Question: How to find sum of salary all of employees under each manager with out including manager salary in the sum?
Format of employees table:

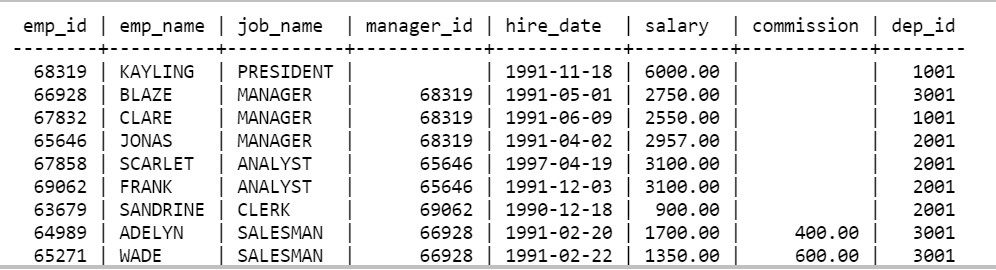
Answer: if it means you don't want include salary of the person who is manger under his/her upper manager then :
'''
select manager_id , sum(salary)
from employees
where emp_id not in (select manager_id from employee)
group by manager_id
'''
if you must use 'join':
'''
select manager_id , sum(salary)
from employees emp
left join employees mgr
on mgr.emp_id = emp.managerid
where mgr.emp_id is not null
group by manager_id
'''